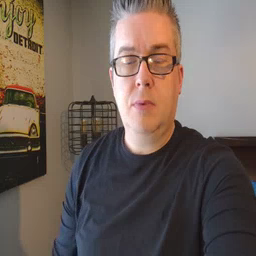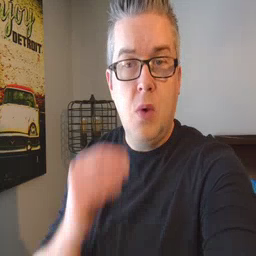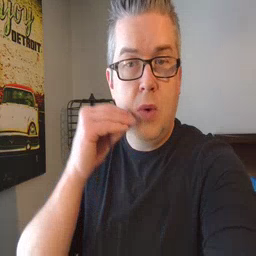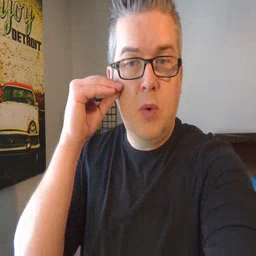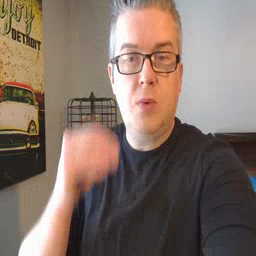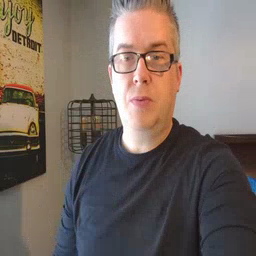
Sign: home